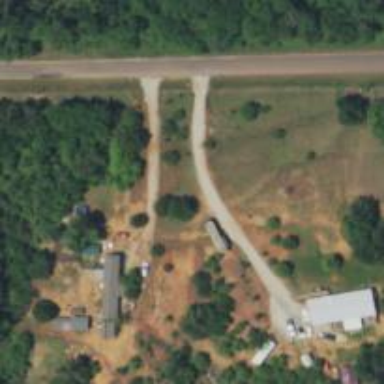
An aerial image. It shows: Driveway.